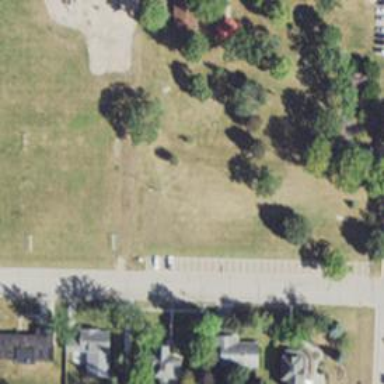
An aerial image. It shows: Disc golf hole.